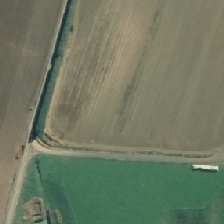
Land cover: shortrotation_cropland